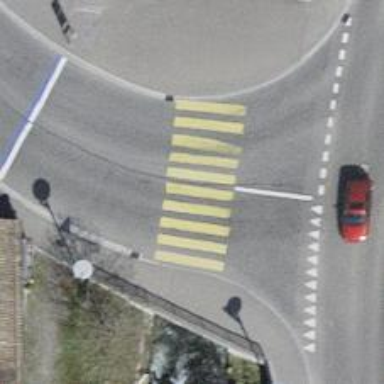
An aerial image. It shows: Zebra crossing marked on the road.